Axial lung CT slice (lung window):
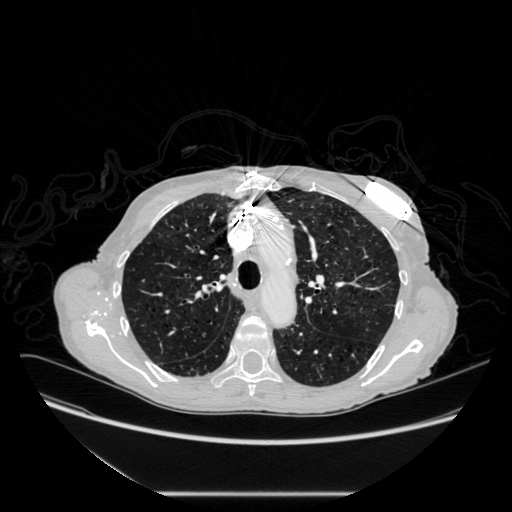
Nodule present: no